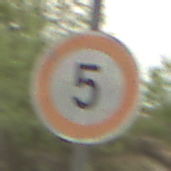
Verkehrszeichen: Geschwindigkeit5
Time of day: MorningAfternoon
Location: Outdoor (Nature)
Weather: Overcast
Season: NotSpecified
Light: Natural